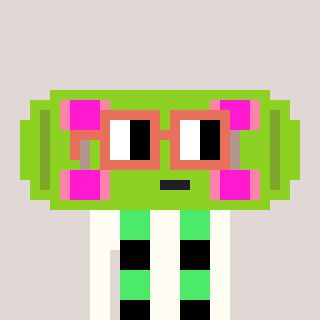
a pixel art character with square orange glasses, a skateboard-shaped head and a grayscale-colored body on a warm background